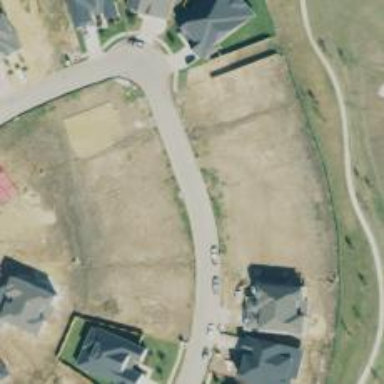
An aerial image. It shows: Residential road.